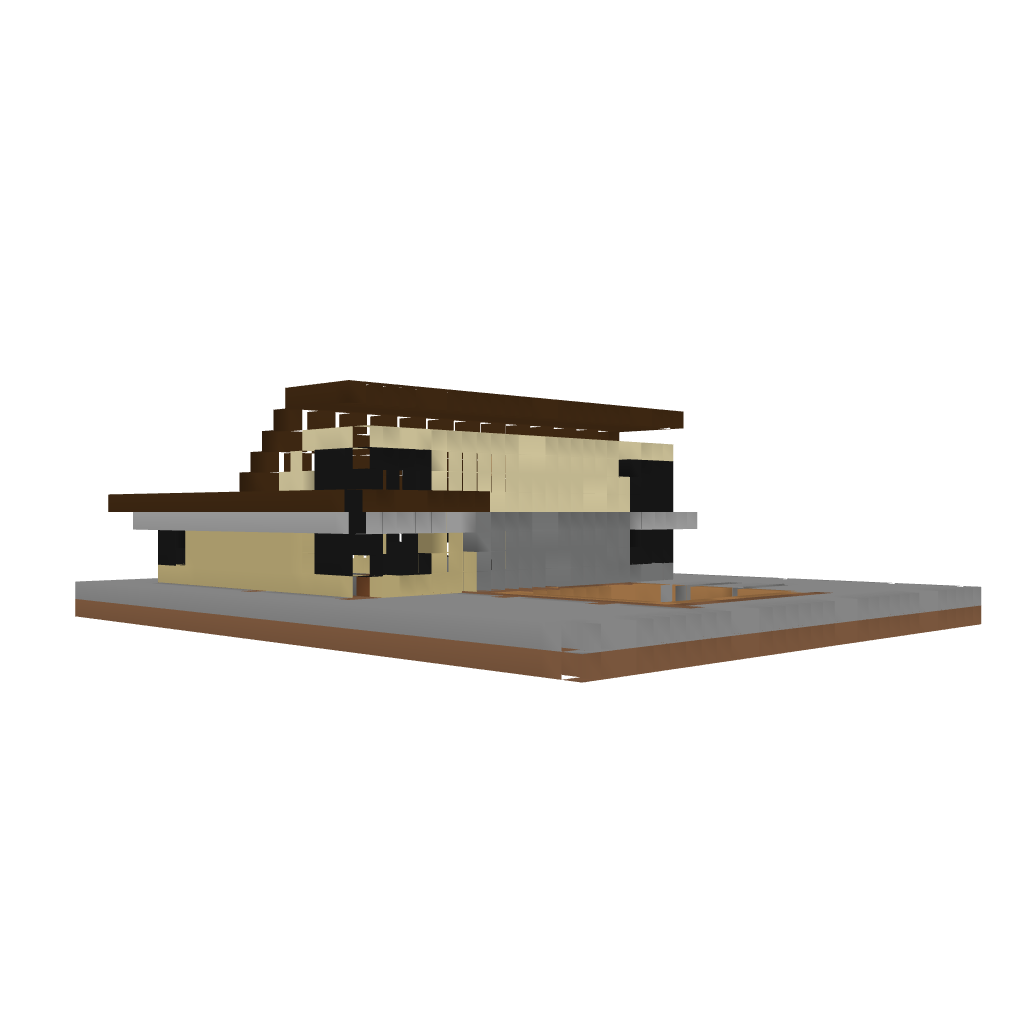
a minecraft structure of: Modern House 001 V2